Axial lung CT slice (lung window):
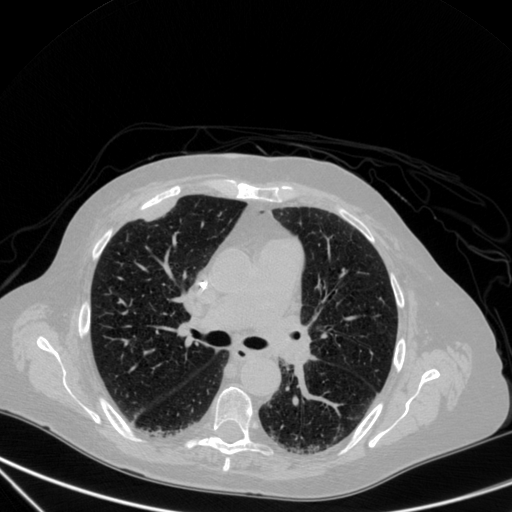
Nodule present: yes
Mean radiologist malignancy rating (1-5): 4